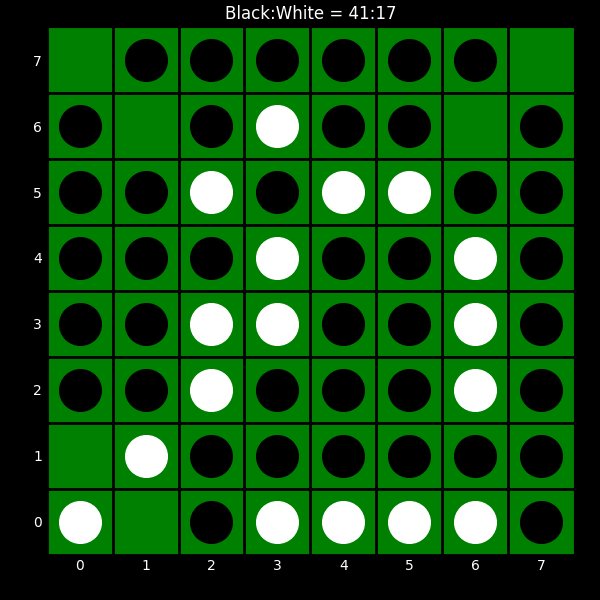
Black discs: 41
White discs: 17